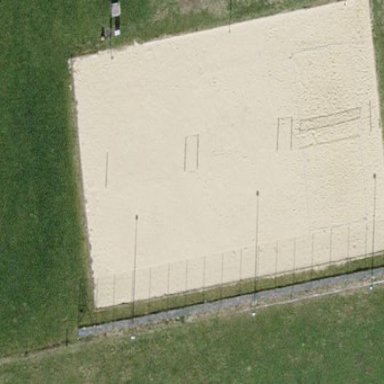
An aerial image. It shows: Beach volleyball pitch for leisure land.